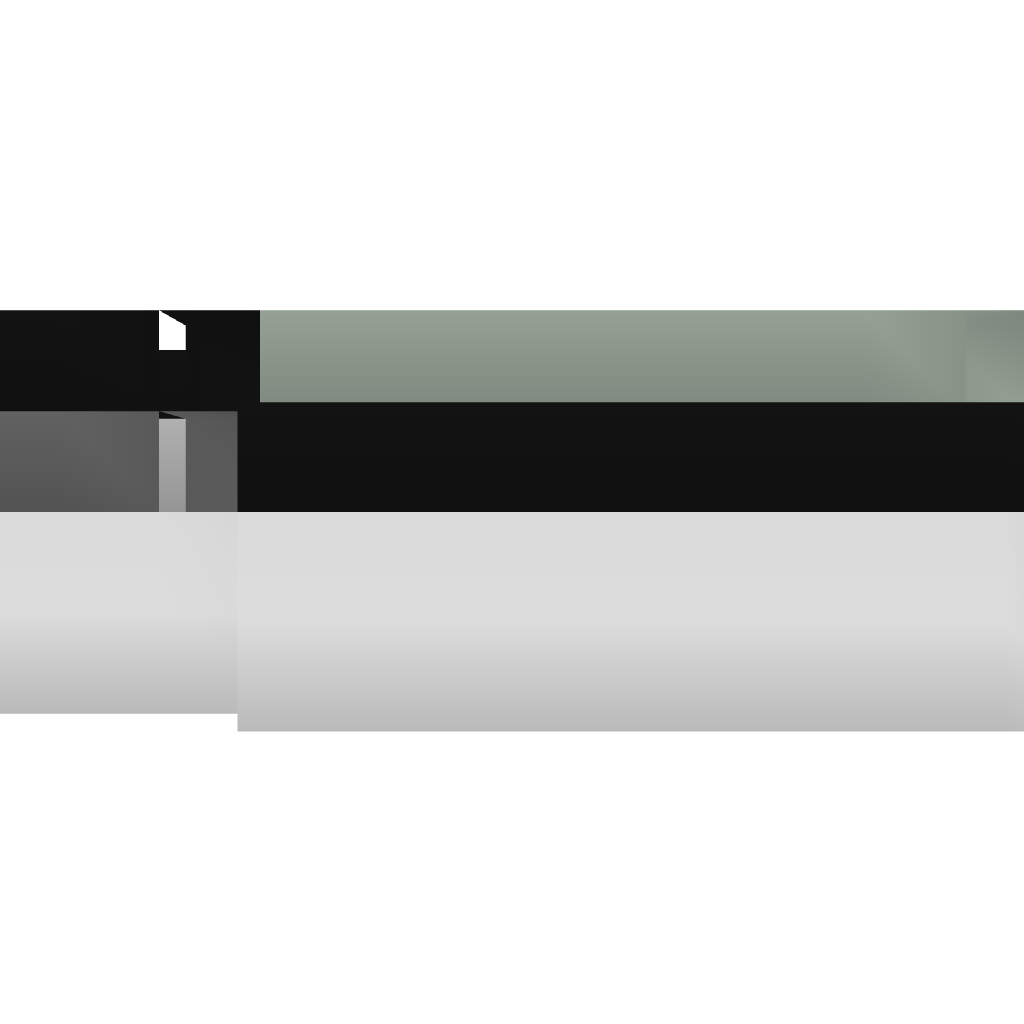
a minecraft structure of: Semi-Auto TNT Cannon By Mate8008